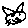
Label: cat